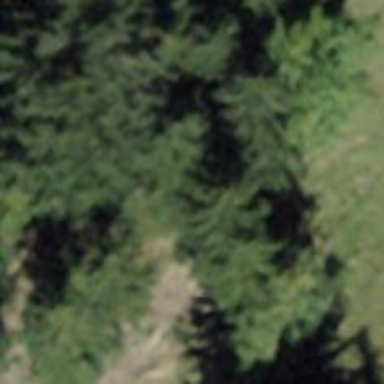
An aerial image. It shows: Forest area.